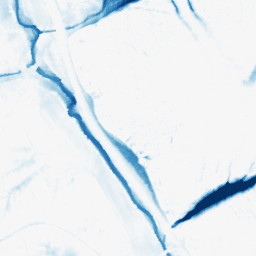
Category: morphological
Decomposition family: morphological_ellipse
Decomposition parameters: operation: closing
width: 30
height: 30
Upsampling method: quadratic
Upsampling parameters: scale: 8
Upsampling scale: 8